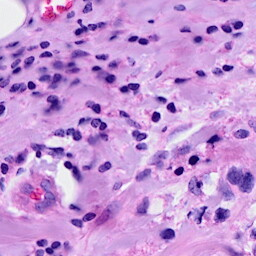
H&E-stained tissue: Breast